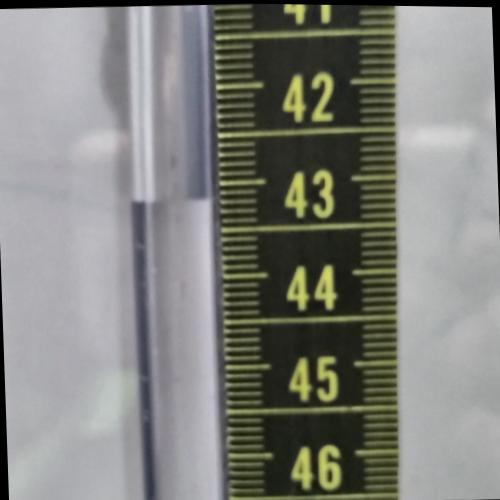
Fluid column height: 43.2 cm